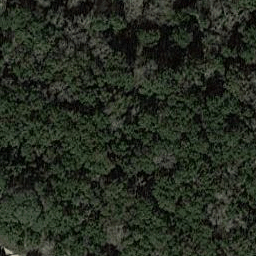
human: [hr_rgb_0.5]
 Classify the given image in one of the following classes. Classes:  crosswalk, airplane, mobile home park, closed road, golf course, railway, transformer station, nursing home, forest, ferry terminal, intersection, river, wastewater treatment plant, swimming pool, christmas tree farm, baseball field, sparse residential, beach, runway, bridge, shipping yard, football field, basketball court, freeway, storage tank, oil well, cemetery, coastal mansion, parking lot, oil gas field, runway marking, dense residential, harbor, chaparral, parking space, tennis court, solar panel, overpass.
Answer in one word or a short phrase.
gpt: forest